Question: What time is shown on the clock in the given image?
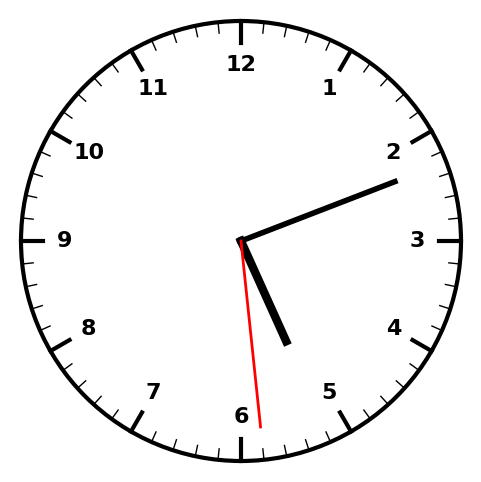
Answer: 05:11:29